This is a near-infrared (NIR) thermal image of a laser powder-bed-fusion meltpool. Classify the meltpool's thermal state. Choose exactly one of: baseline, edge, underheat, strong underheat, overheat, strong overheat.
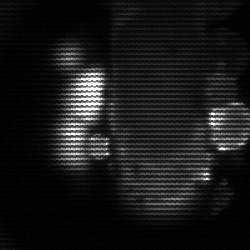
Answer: strong underheat